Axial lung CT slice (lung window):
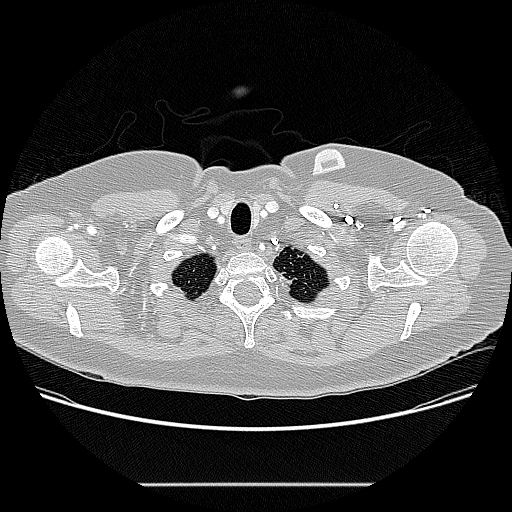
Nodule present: no